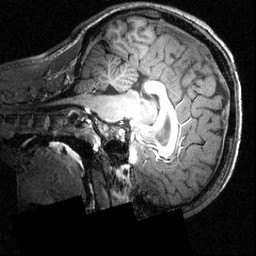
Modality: T1w
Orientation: sagittal
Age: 20
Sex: male
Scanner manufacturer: siemens
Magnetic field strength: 3.951 T
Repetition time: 1.5 s
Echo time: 0.00335 s